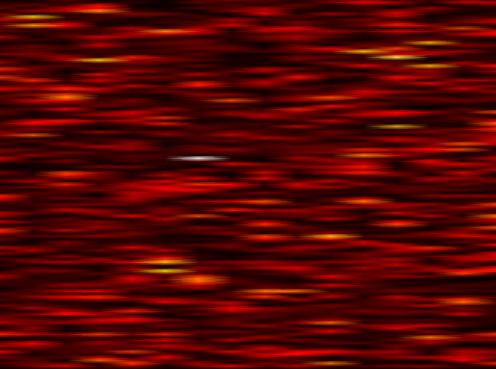
Label: OFDM